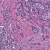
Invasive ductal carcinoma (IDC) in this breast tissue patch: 1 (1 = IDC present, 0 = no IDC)